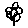
Label: flower